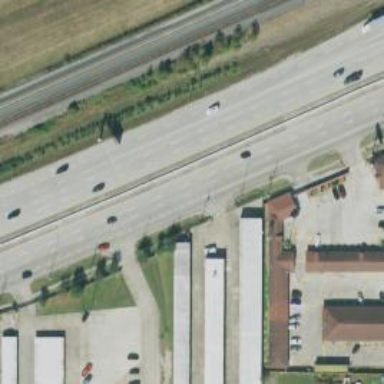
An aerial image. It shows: Trunk link highway.